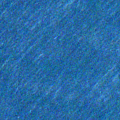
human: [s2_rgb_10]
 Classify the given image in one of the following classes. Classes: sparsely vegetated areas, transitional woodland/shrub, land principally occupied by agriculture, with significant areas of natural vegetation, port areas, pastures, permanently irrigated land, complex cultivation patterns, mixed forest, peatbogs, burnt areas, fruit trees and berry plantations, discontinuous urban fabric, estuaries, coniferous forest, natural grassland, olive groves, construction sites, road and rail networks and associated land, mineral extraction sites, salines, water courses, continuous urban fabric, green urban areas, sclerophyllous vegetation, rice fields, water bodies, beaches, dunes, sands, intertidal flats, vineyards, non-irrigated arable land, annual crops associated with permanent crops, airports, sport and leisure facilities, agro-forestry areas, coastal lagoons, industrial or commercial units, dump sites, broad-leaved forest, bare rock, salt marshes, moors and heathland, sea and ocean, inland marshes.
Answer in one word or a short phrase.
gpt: sea and ocean